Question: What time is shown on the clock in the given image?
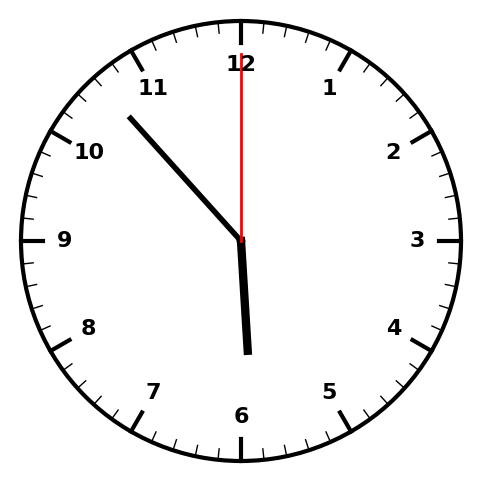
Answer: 05:53:00